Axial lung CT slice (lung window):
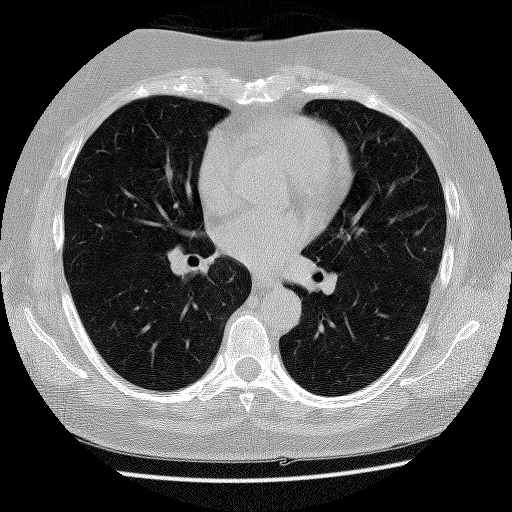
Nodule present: no